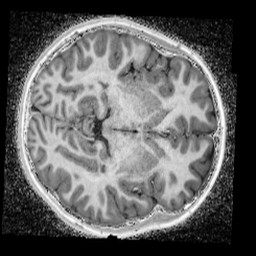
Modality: UNIT1_denoised
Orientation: axial
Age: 12
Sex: female
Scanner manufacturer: siemens
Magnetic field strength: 3 T
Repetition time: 4 s
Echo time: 0.00299 s